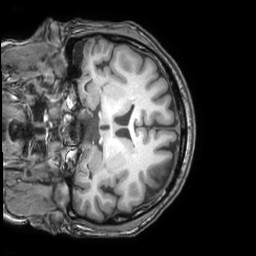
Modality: T1w
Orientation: coronal
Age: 30
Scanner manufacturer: philips
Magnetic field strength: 3 T
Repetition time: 0.007 s
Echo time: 0.003501 s